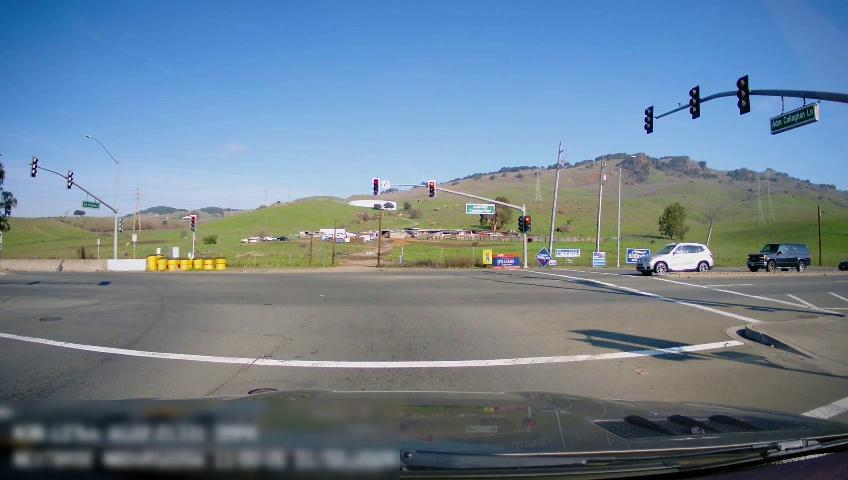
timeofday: Day
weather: Sunny
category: Drivable Space
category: Vehicles | SUV
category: Vehicles | SUV
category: Vehicles | Car
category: Lanes | Opposite Lane
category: Traffic | Lights
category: Traffic | Lights
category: Traffic | Lights
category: Traffic | Lights
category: Traffic | Lights
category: Traffic | Lights
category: Traffic | Lights
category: Traffic | Signs
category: Traffic | Lights
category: Traffic | Lights
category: Traffic | Signs
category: Traffic | Lights
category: Traffic | Lights
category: Traffic | Signs